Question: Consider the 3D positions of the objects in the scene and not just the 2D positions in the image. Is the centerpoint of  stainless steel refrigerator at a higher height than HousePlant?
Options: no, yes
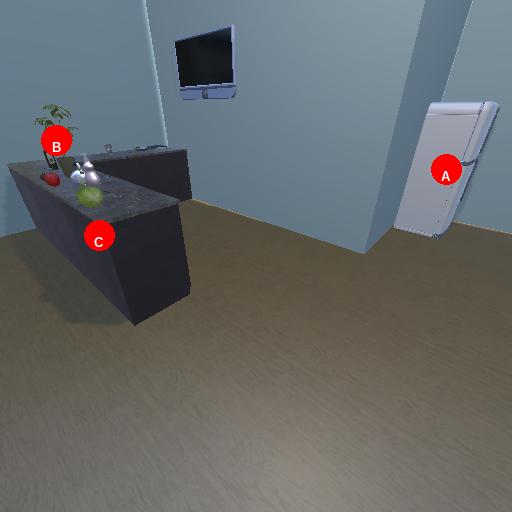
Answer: no